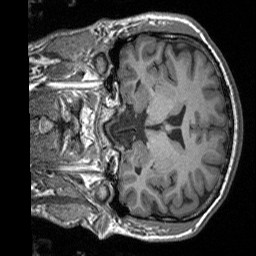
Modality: T1w
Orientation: coronal
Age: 31
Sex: male
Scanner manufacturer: siemens
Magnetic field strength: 3 T
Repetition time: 1.9 s
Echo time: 0.00252 s